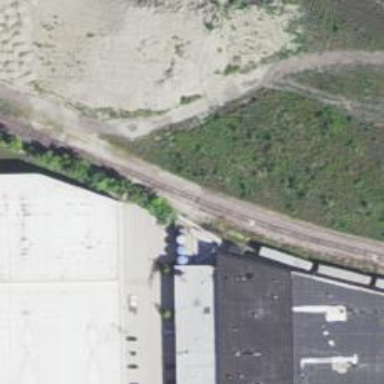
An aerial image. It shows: Railway spur service.